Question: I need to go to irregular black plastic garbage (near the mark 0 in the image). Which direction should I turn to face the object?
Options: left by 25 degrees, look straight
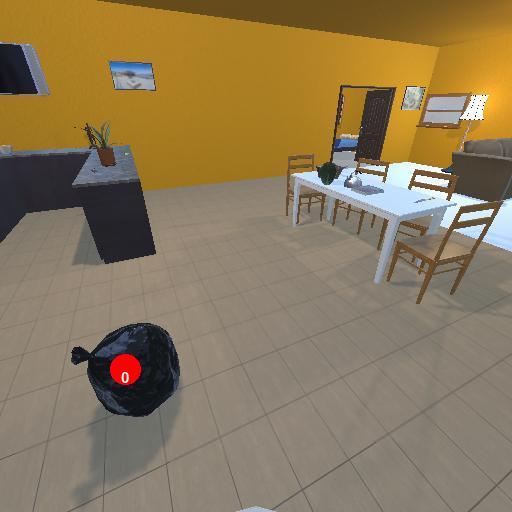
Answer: left by 25 degrees